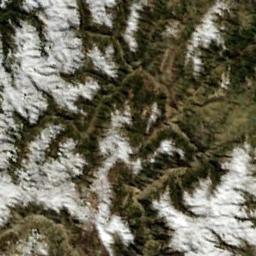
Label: snowberg